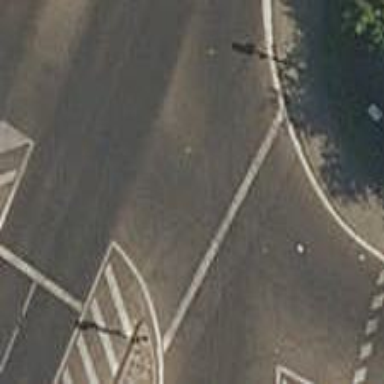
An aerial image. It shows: Road with traffic signals.